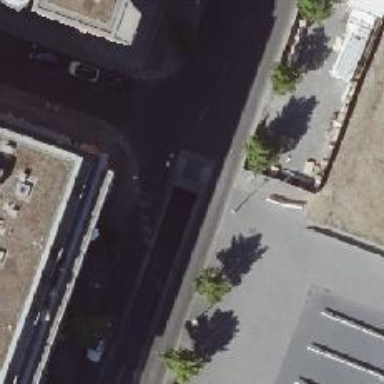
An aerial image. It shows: Parking exit.